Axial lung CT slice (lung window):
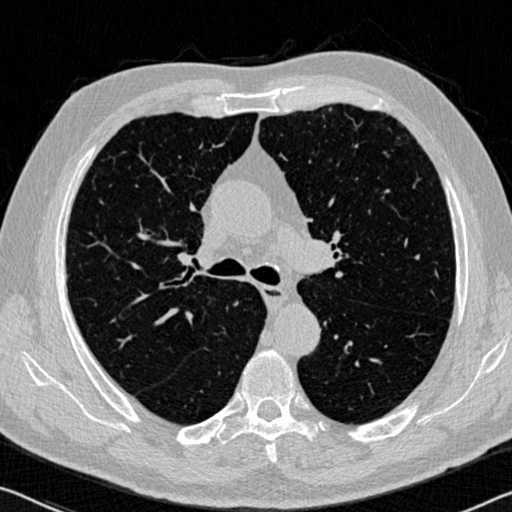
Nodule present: no